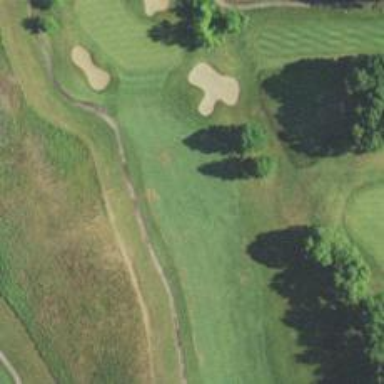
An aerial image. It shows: Golf hole.